Interaction volume radius: 5 \u00c5
Interaction volume height: 30 \u00c5
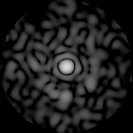
Disorder parameter: 0.8464